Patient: sex F, age 56
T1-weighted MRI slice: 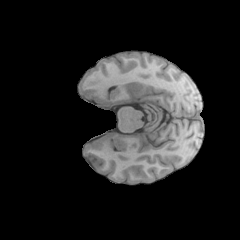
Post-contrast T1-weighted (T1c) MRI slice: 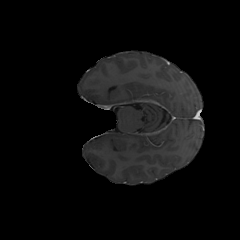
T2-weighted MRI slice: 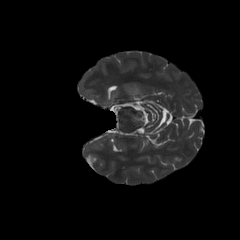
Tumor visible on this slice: no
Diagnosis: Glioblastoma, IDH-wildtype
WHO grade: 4